Chest X-ray:
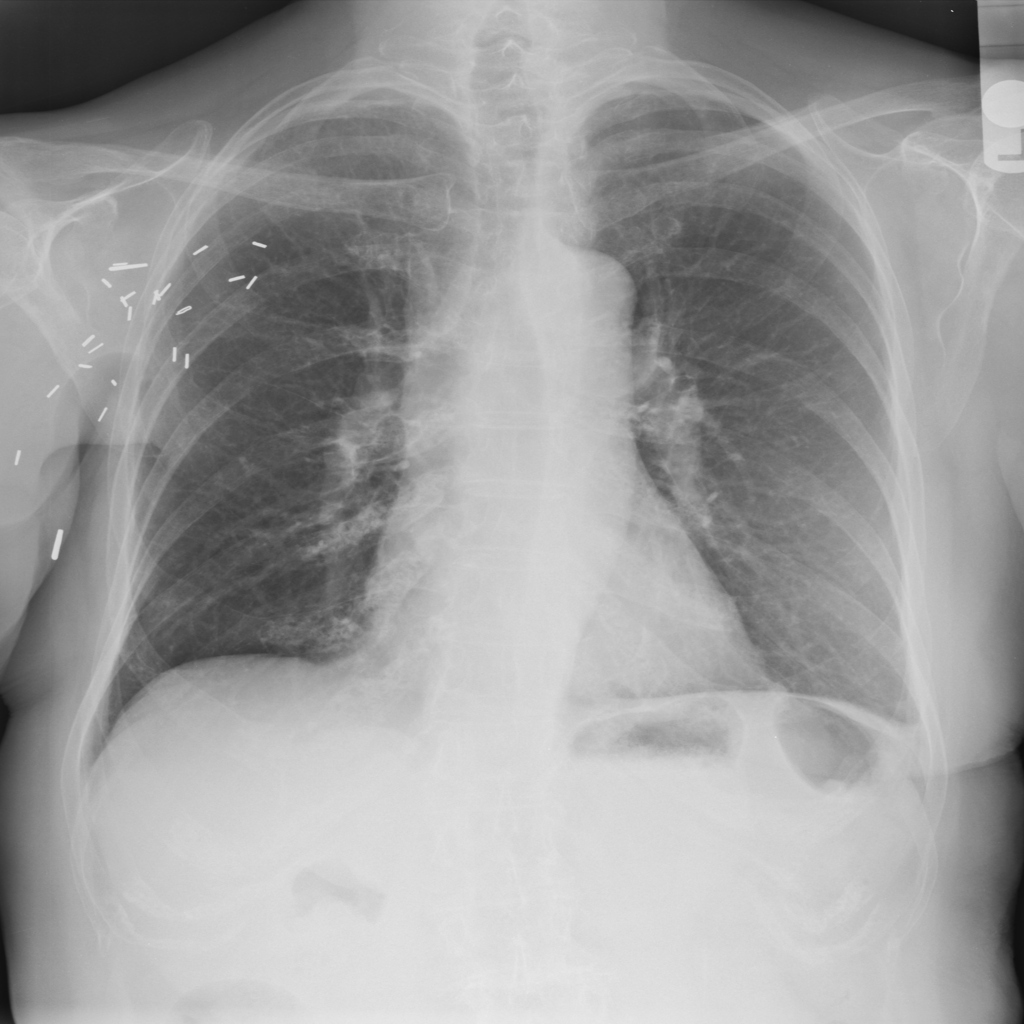
Findings: Pleural Thickening
No abnormal finding: no